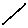
Label: line